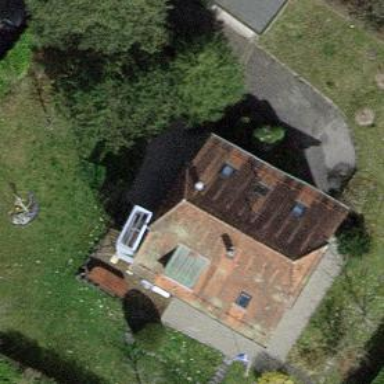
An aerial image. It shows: Garden enclosed by fence.